Interaction volume radius: 10 \u00c5
Interaction volume height: 25 \u00c5
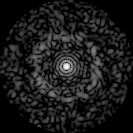
Disorder parameter: 0.8285